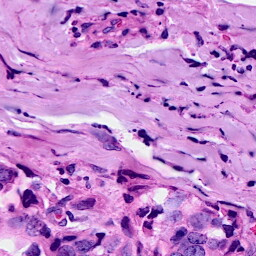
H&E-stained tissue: Breast